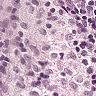
Metastatic tissue present: no